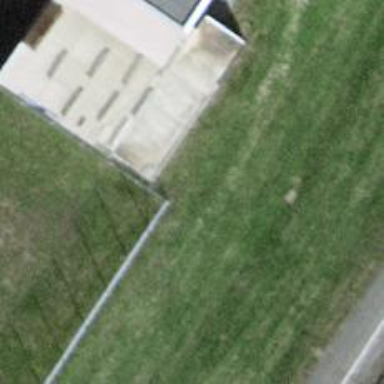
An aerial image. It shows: Chain link fence.